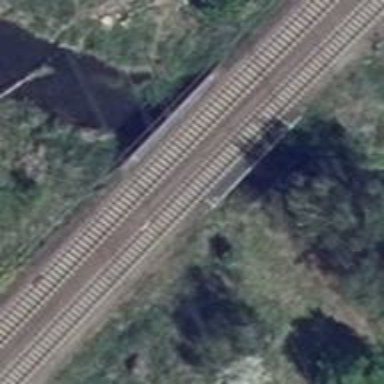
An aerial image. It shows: Bridge with electrified railway tracks featuring contact line.